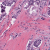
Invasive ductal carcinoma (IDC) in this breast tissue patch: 1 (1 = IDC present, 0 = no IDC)